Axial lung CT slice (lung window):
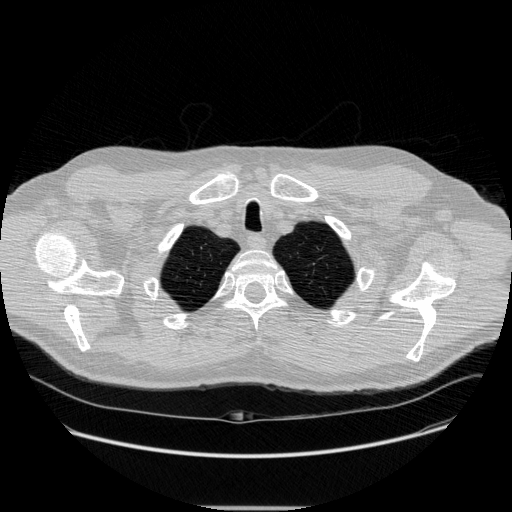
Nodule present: no